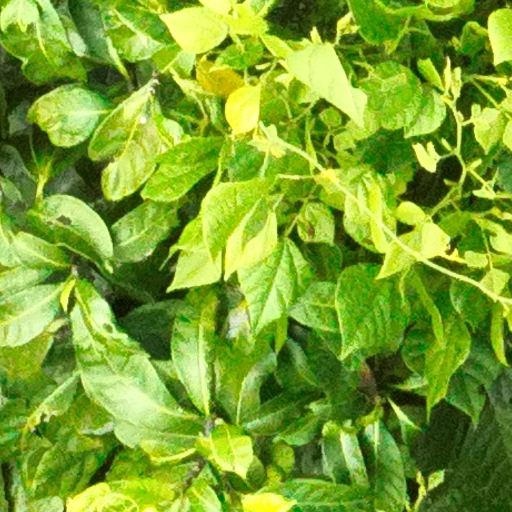
Species: Tabernaemontana arborea
GBIF accepted scientific name: Tabernaemontana arborea
Crown area (m\u00b2): 118.993